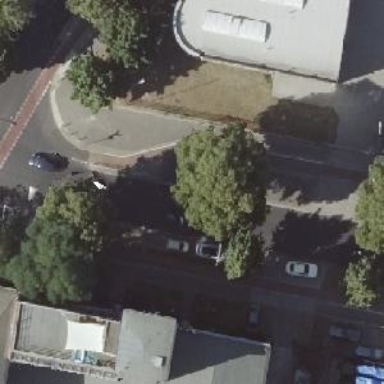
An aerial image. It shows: Public transport stop position.